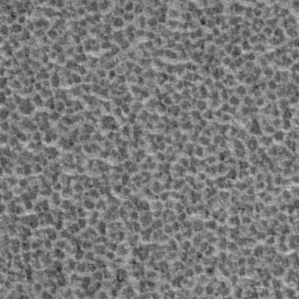
Label: frost